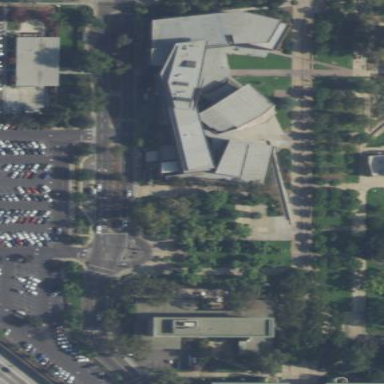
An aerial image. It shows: University building.